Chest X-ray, PA view. Patient: 41 years old, sex F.
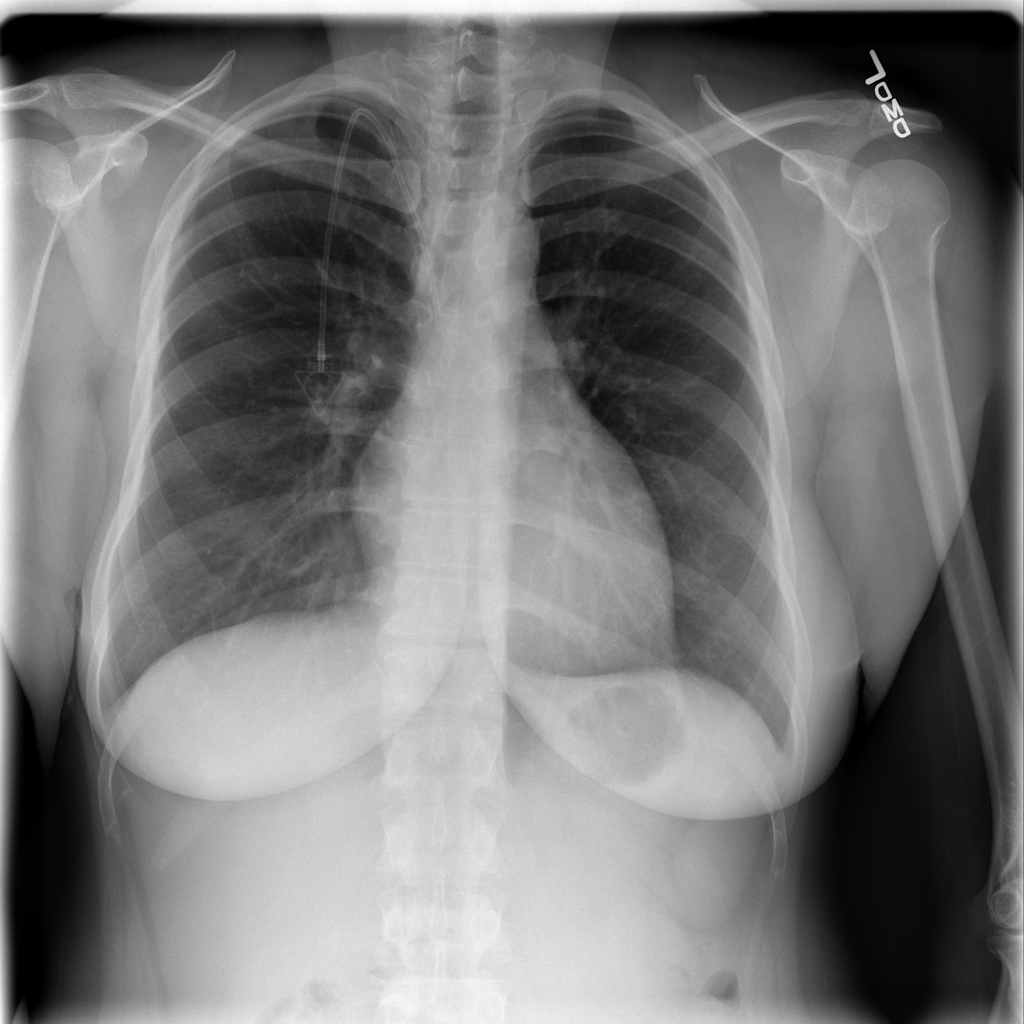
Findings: Infiltration